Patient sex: F
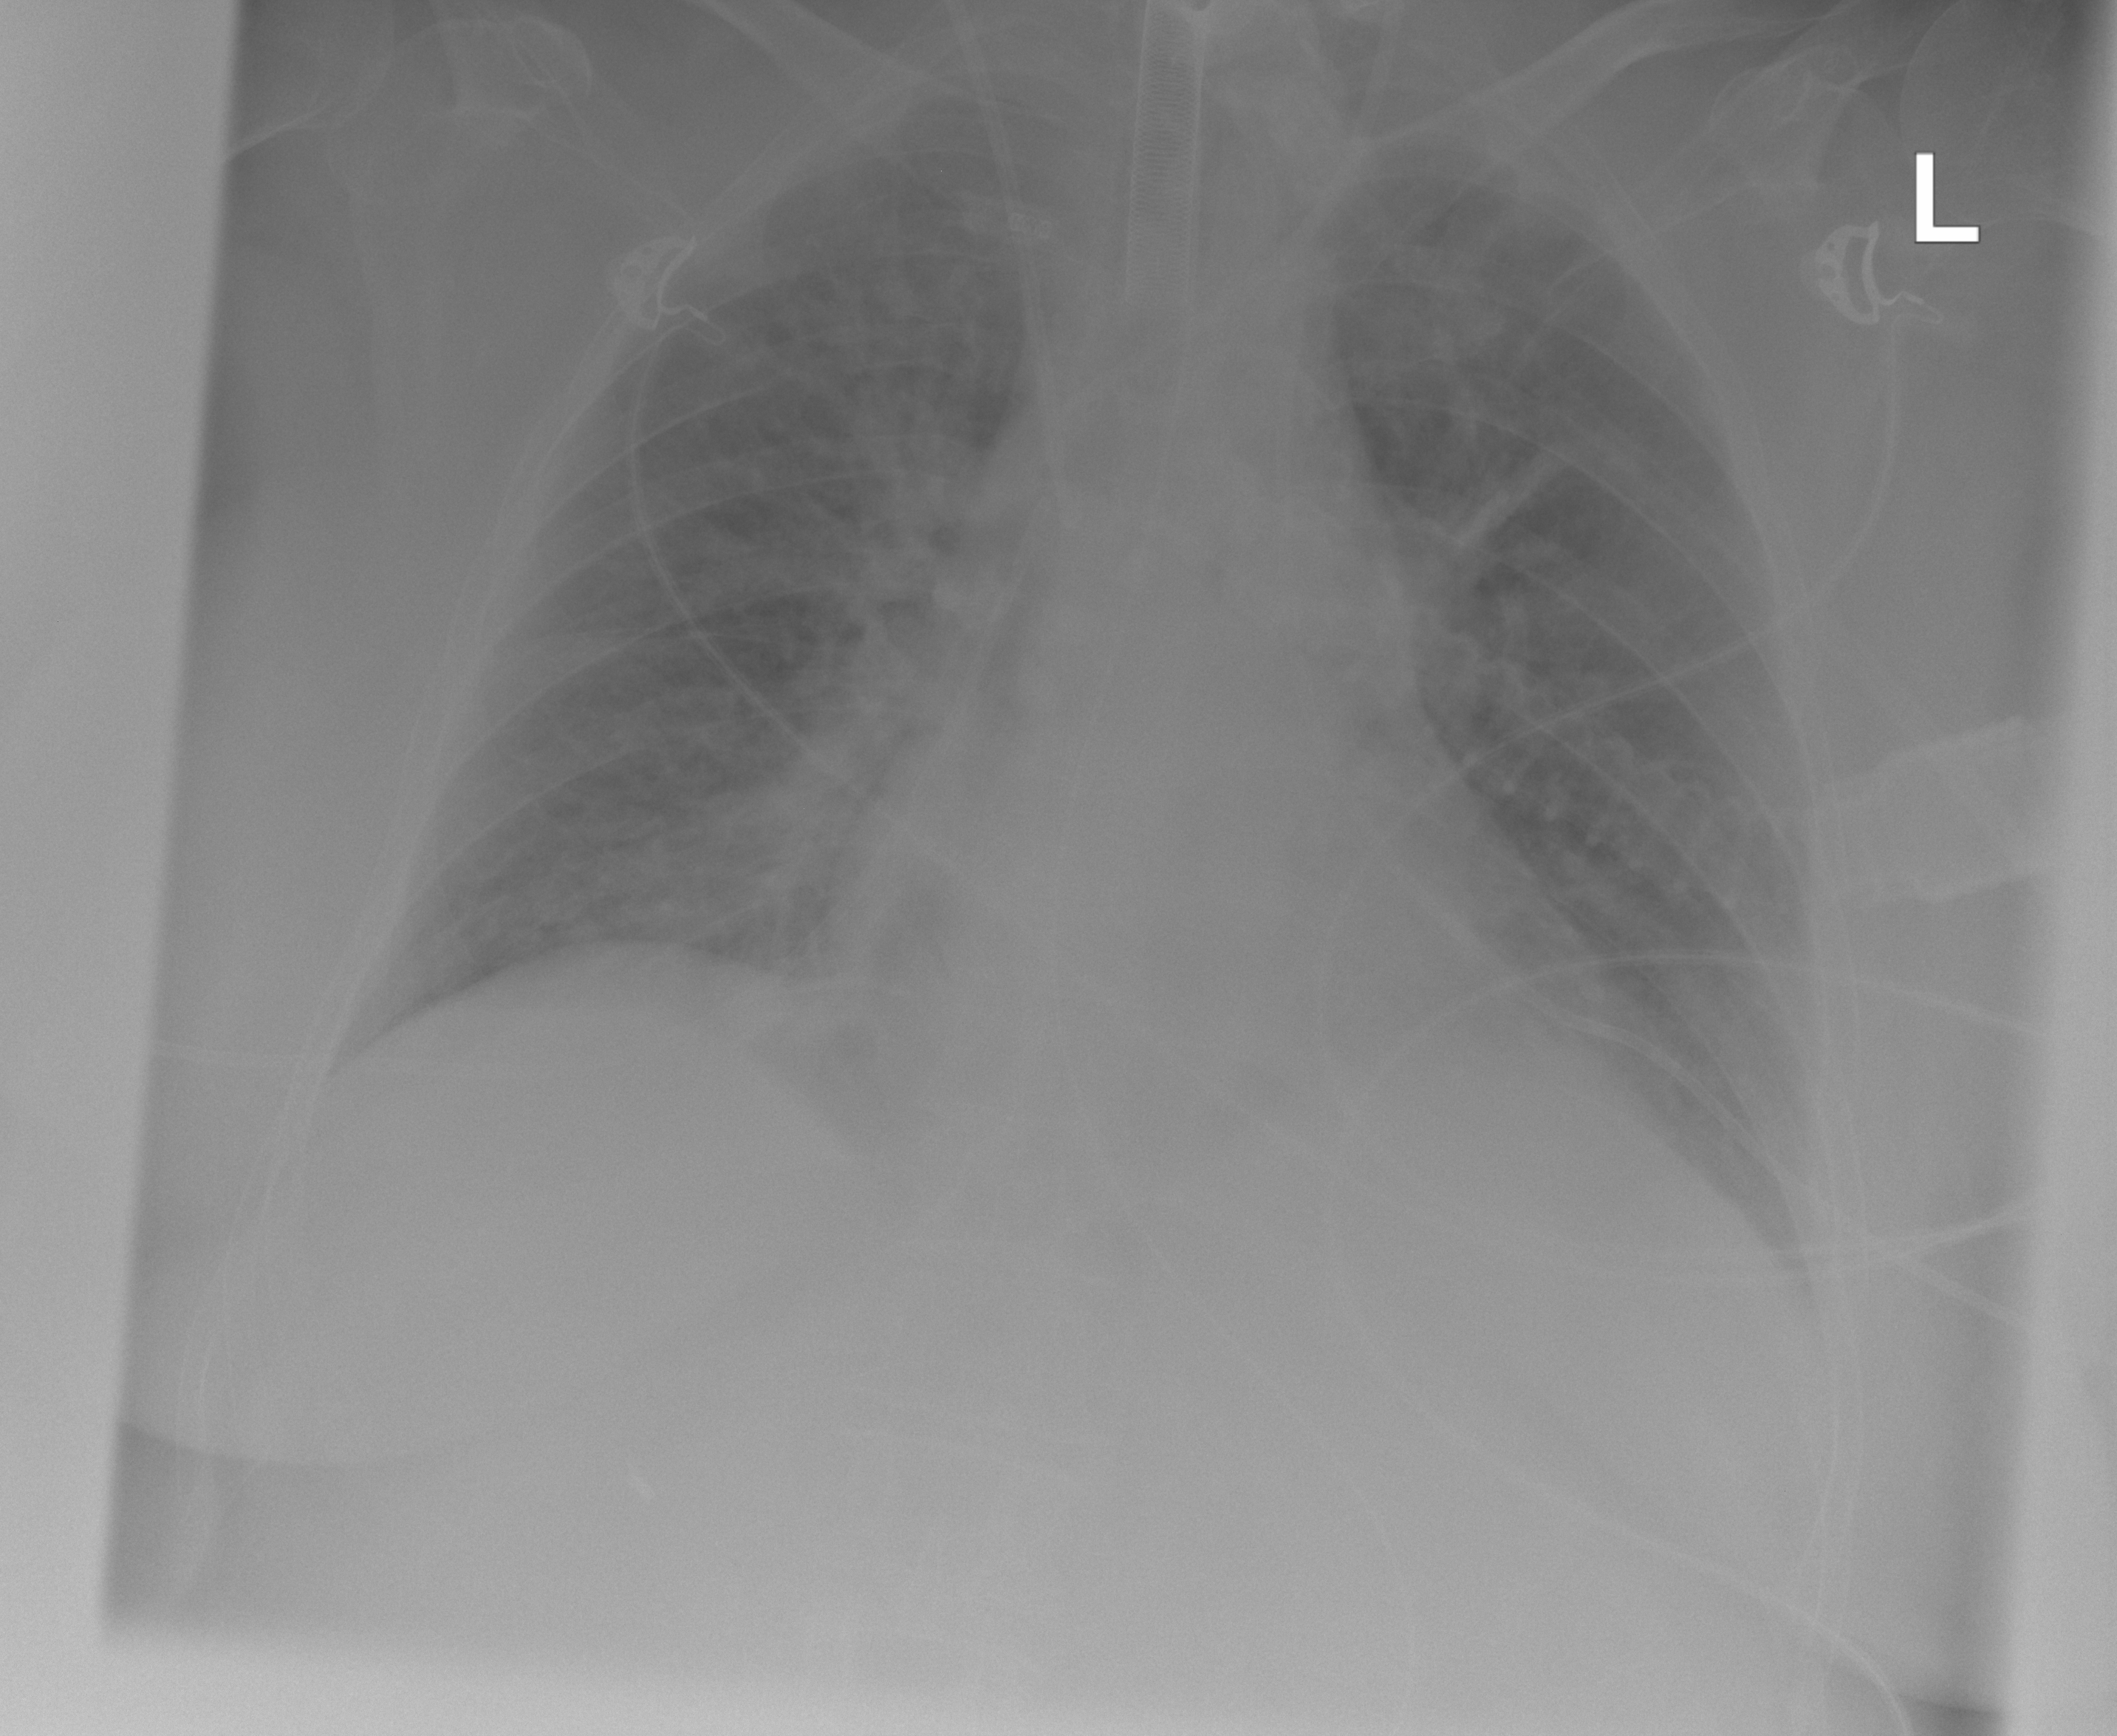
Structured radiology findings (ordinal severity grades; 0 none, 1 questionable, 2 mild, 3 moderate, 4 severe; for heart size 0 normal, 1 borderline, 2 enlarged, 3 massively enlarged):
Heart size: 1
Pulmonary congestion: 2
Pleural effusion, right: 0
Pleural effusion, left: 0
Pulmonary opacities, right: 2
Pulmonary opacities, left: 2
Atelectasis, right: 2
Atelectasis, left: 0